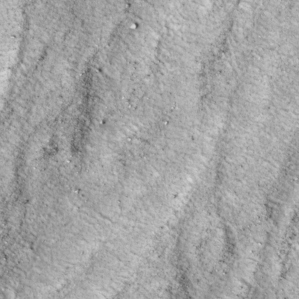
Label: non_frost